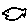
Label: fish